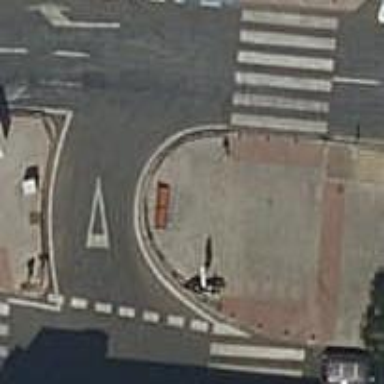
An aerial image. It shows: Kerb barrier.